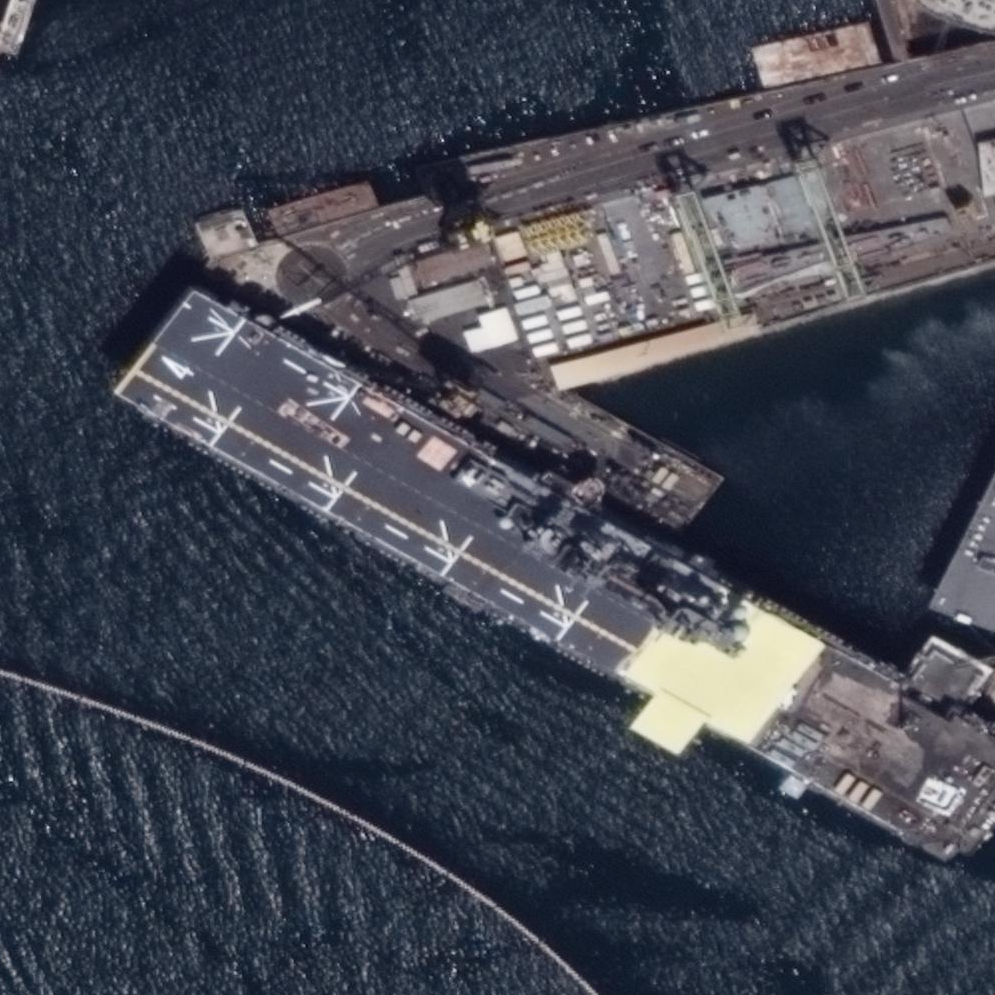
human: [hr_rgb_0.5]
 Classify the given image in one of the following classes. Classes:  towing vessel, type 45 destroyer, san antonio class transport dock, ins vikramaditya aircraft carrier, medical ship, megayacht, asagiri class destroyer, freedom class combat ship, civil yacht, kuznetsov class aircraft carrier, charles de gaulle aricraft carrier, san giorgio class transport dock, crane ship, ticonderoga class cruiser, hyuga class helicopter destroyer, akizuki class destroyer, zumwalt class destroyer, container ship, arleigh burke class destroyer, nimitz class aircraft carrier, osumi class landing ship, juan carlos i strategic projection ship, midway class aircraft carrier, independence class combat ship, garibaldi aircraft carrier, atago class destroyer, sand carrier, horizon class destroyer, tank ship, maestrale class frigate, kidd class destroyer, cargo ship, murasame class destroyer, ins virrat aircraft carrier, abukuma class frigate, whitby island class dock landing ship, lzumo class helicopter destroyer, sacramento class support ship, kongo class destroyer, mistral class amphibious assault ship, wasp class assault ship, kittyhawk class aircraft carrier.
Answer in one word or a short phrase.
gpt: Wasp class assault ship